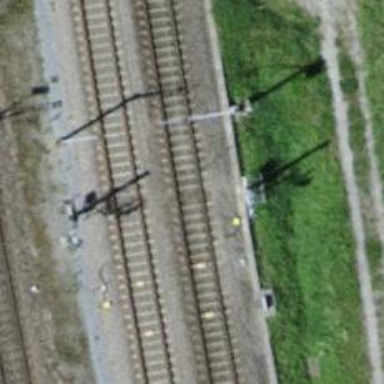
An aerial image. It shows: Railway signal.